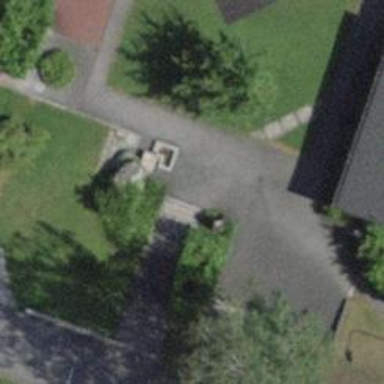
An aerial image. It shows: Beautiful fountain.